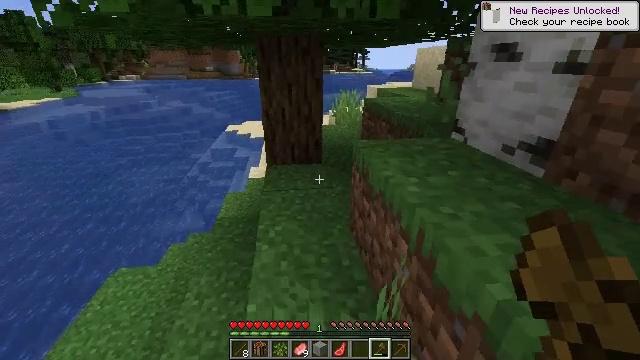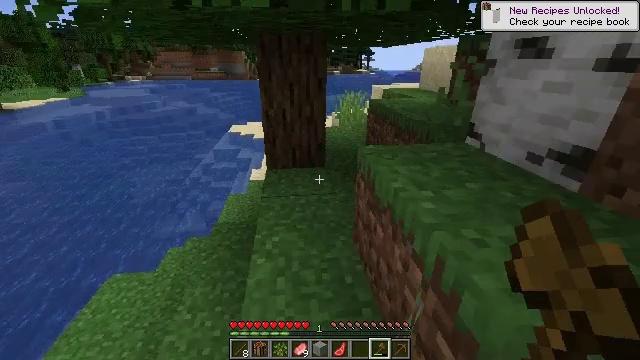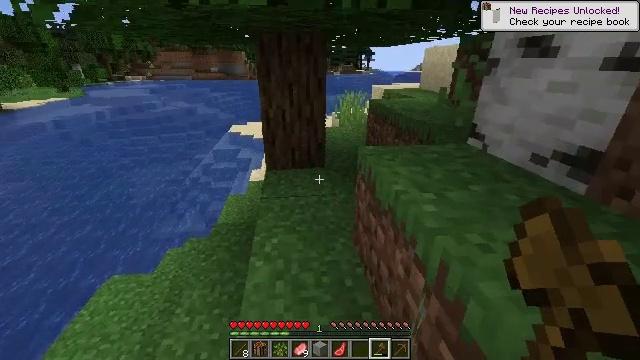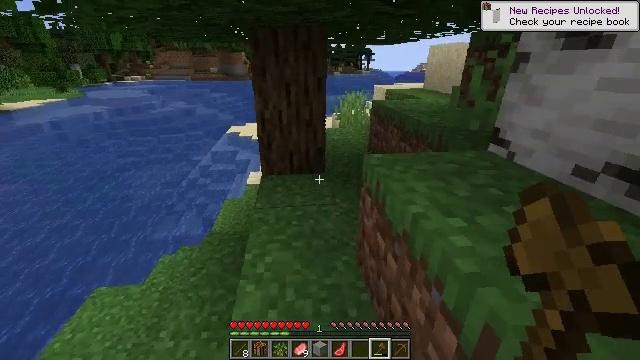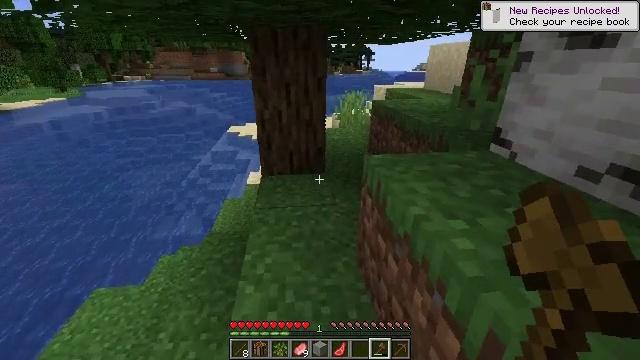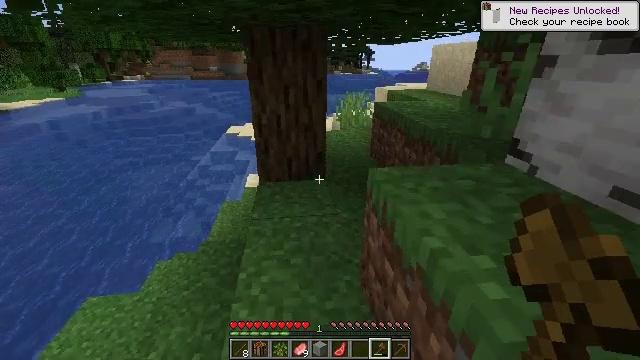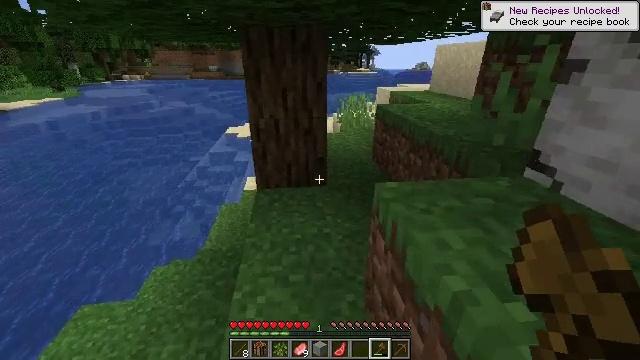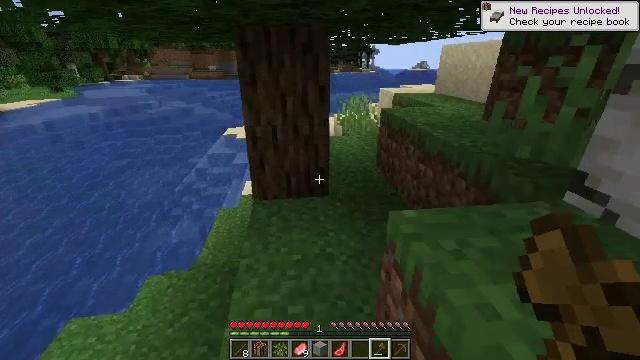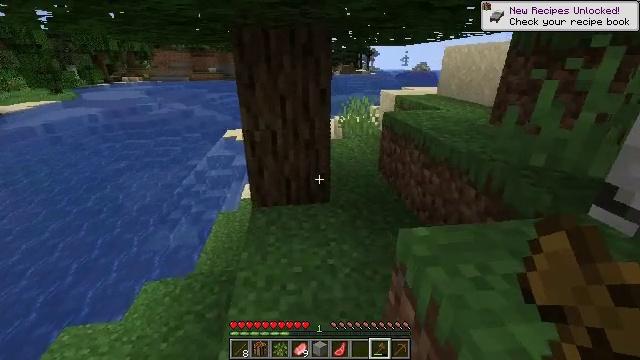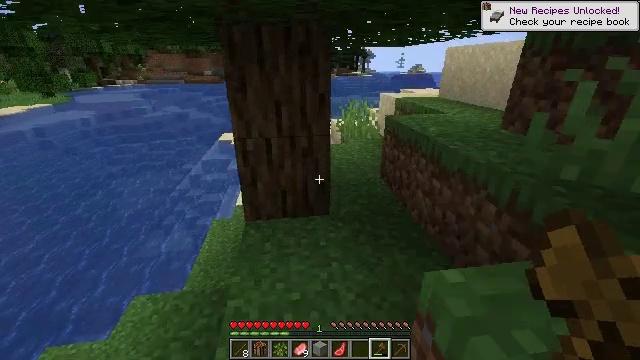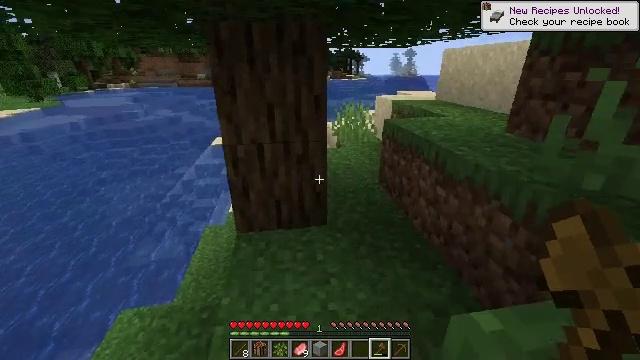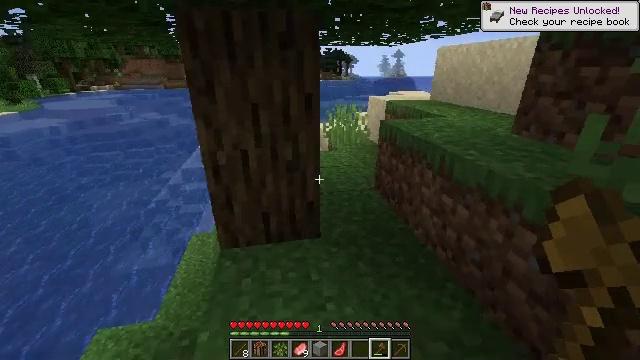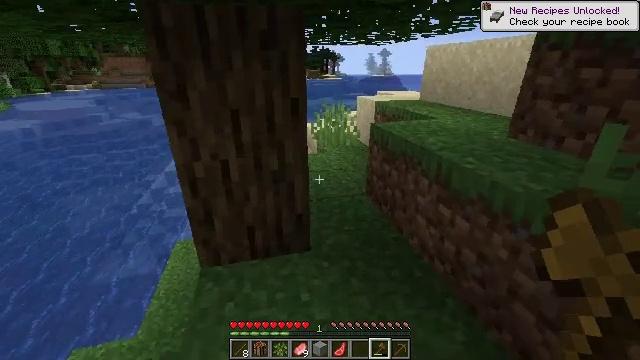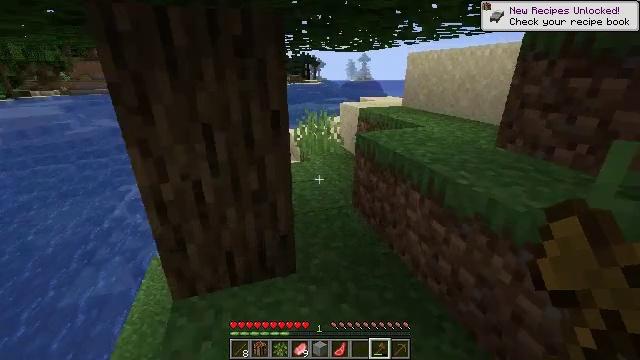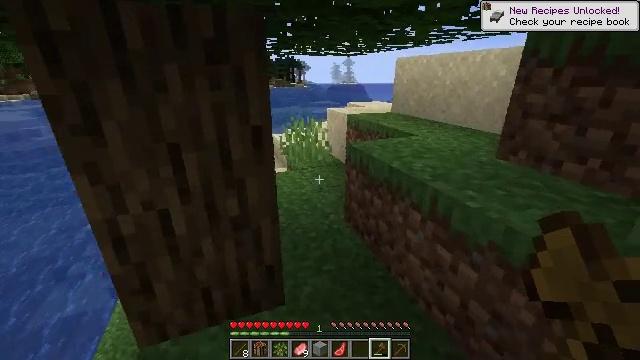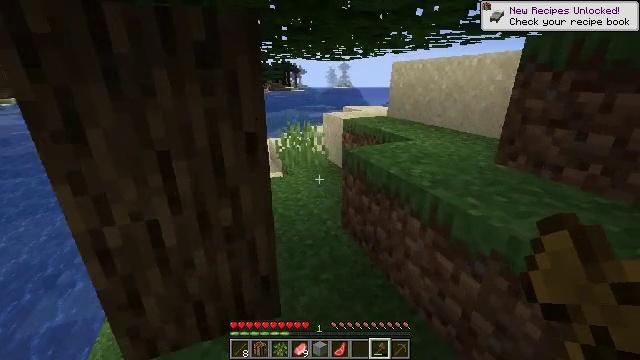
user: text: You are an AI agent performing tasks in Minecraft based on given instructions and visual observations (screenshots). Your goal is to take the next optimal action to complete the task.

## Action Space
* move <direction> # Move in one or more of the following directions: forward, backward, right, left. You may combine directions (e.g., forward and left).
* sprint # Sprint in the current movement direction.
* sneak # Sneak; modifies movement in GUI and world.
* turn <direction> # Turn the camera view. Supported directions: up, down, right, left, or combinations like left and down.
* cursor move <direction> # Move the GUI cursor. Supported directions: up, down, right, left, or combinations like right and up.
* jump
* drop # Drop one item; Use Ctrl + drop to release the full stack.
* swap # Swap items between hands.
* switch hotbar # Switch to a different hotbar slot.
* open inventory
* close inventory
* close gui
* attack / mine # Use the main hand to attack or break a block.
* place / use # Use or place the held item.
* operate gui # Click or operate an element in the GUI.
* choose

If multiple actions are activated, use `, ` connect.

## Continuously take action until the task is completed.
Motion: motion action
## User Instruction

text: Collect packed ice using a pickaxe.
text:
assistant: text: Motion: move forward
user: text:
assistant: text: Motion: move forward
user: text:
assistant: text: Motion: no_op
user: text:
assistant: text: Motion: move forward
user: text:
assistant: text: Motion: move forward
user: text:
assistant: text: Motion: move forward
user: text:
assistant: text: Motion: move forward
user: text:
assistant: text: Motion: move forward
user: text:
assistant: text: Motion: move forward
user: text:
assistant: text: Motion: move forward, turn right
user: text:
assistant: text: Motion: move forward, turn right
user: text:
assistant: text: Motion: move forward, turn right
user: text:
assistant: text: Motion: move forward, turn right and up
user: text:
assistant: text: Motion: move forward, turn right
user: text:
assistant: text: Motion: move forward
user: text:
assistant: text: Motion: move forward
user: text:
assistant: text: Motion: move forward
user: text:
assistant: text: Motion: move forward
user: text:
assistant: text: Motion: move forward
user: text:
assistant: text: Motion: move forward
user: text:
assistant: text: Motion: move forward, turn left
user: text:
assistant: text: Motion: move forward
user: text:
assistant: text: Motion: move forward
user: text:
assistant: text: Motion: move forward
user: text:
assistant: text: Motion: move forward
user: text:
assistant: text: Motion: move forward
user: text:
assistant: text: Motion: move forward
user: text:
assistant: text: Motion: move forward
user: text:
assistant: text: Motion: move forward
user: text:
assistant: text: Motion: move forward